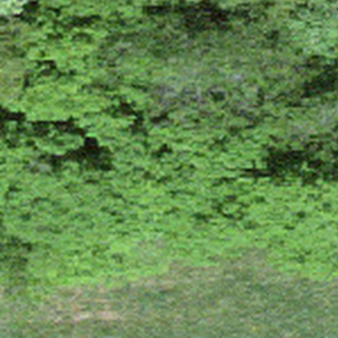
Label: other